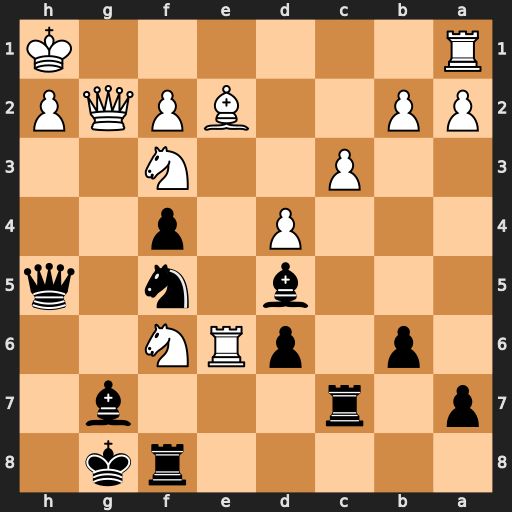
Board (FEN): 5rk1/p1r3b1/1p1pRN2/3b1n1q/3P1p2/2P2N2/PP2BPQP/R6K
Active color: b
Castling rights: -
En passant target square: -
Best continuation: Rxf6 Rxf6 Nh4 Nxh4 Bxg2+ Nxg2 Qxe2